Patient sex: M
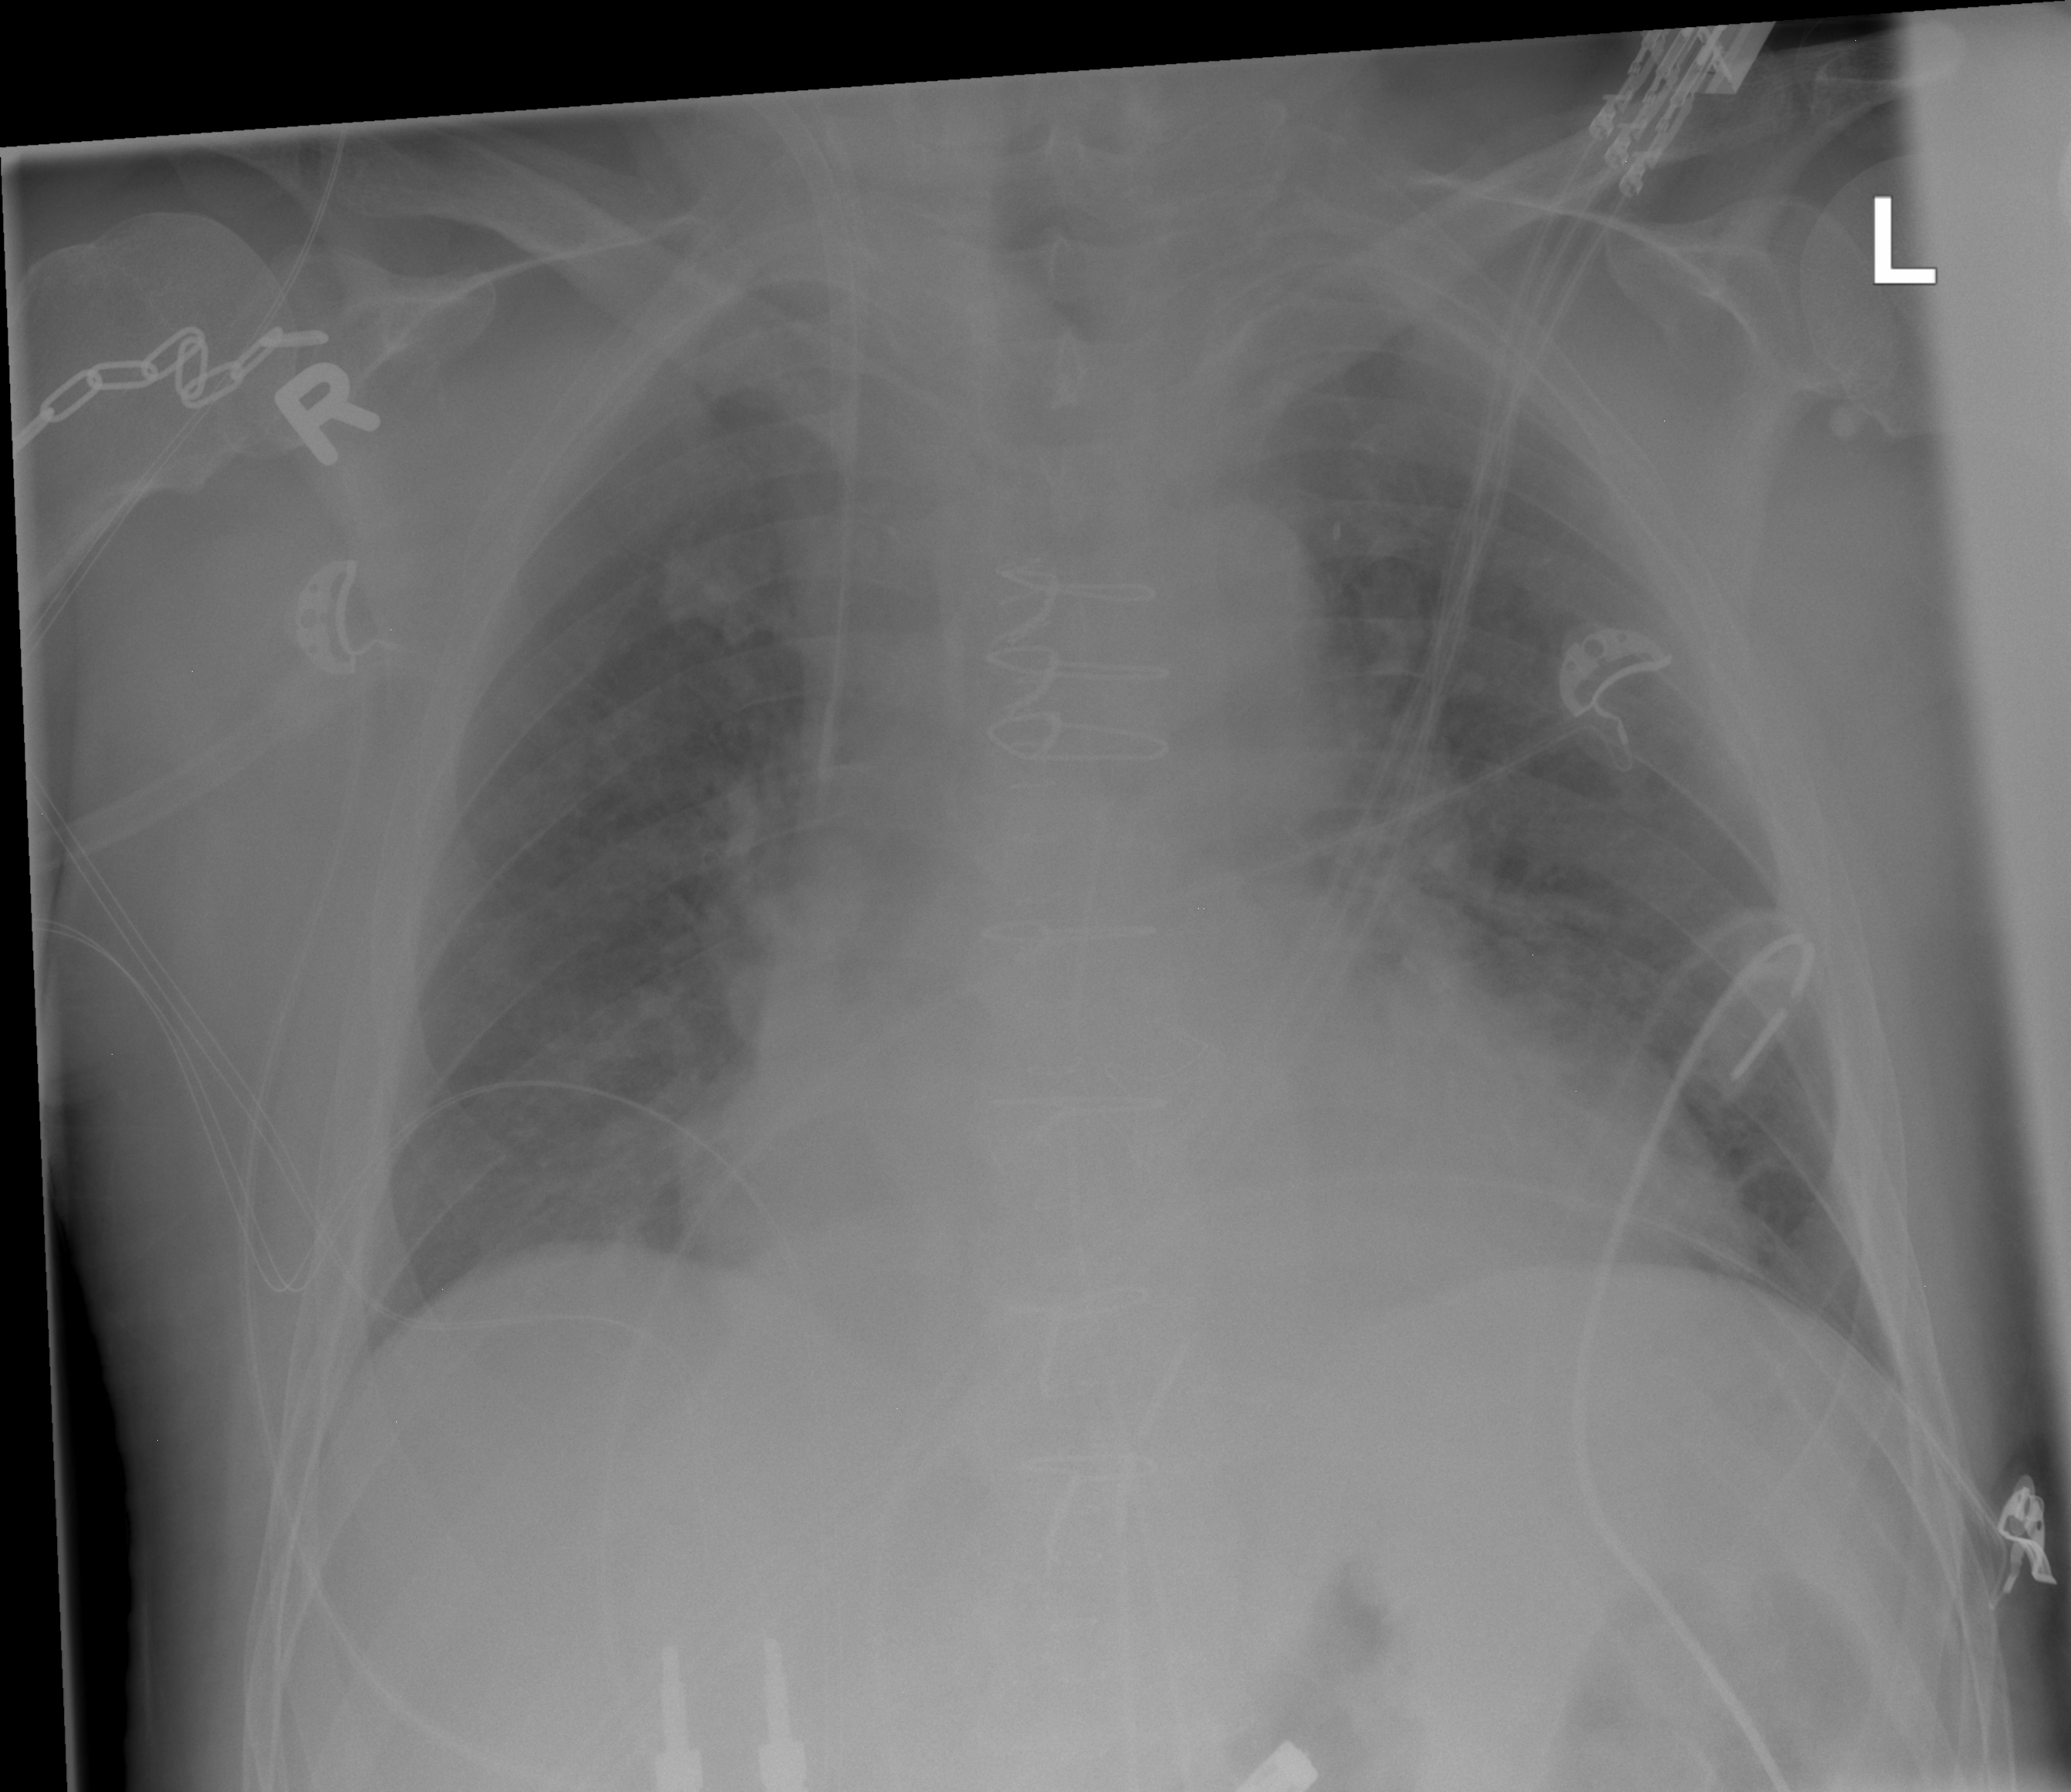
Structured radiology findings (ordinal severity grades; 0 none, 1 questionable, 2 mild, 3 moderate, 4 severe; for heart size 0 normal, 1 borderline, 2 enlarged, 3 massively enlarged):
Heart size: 2
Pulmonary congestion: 1
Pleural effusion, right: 0
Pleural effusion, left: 0
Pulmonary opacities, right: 1
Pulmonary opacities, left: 1
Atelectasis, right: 1
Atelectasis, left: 1